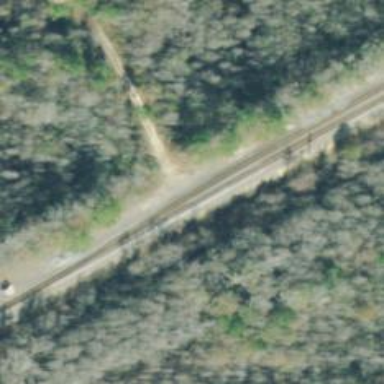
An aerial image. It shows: Site related to the railway.